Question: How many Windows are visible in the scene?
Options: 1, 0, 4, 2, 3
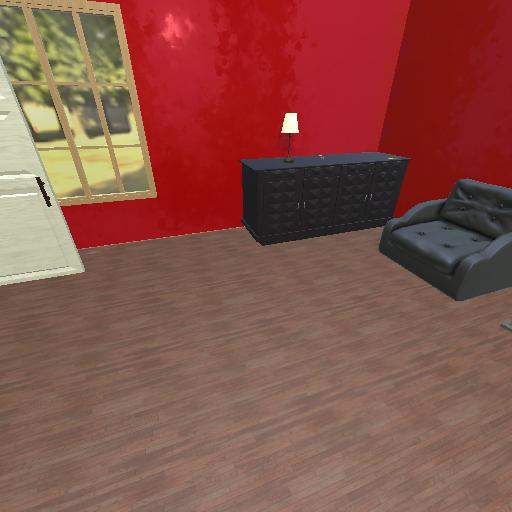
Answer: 1